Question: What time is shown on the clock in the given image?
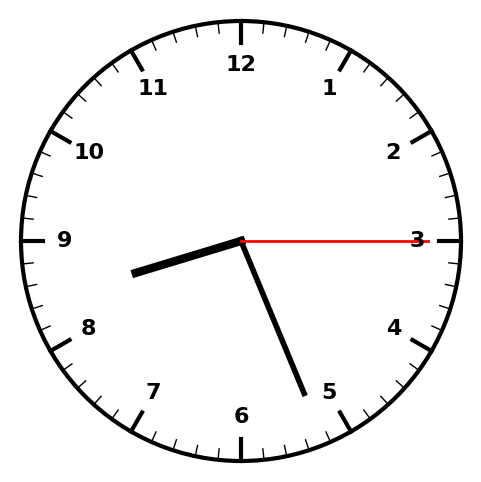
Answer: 08:26:15